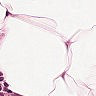
Metastatic tissue present: no